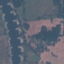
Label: River